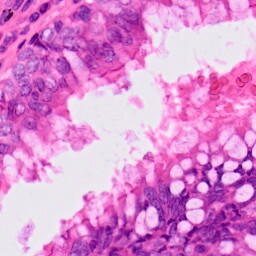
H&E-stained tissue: Lung